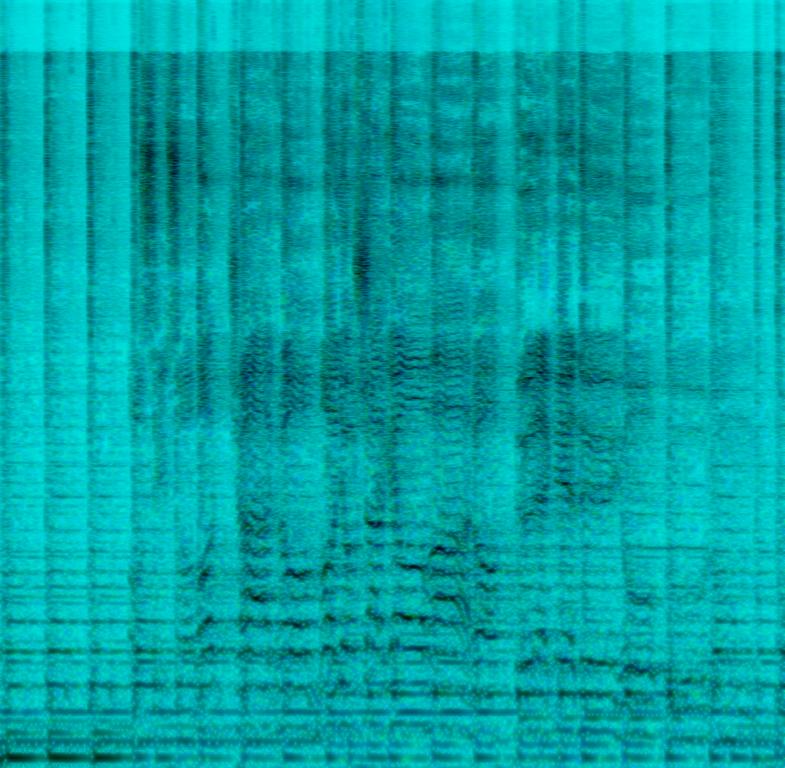
The low quality recording features a traditional, medieval song sung by reverberant low male vocals and followed by acoustic rhythm guitar. It is a bit noisy and it sounds traditional.